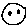
Label: smiley face